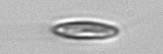
Label: Chrysochromulina